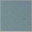
Piece: xx